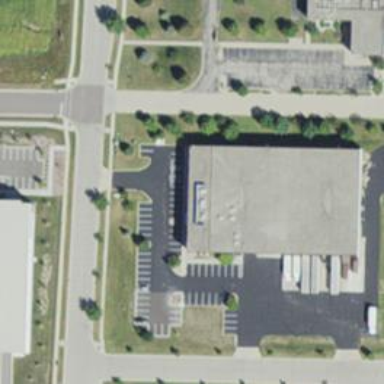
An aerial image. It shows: Industrial building.